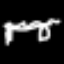
Label: bed